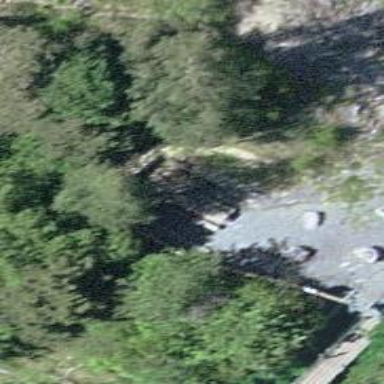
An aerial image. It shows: Brown picnic table in leisure land area.